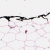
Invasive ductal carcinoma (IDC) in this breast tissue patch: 0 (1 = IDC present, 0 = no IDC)